Question: I'm creating a simple fake forum for a class project. It works exactly like a normal forum where you can post topics, comment, ect.. But when you are at the main forum page (bellow) there is text that says 'signed in as' and then your 'username' but the username is not right next to the text on one line like i want it to be. How can I merge them together?

This is the code for that line
'''
<form align="right" id="name_disp">
<div>
<p id="SIA">signed in as </p>
<a style="color:blue"id="userNAME" onclick="showProfile(this.innerHTML)">hahn2014</a>
<input type="button" value="Sign Out" onClick="logOut()" style="width: 65px; height: 25px">
</div>
</form>
'''
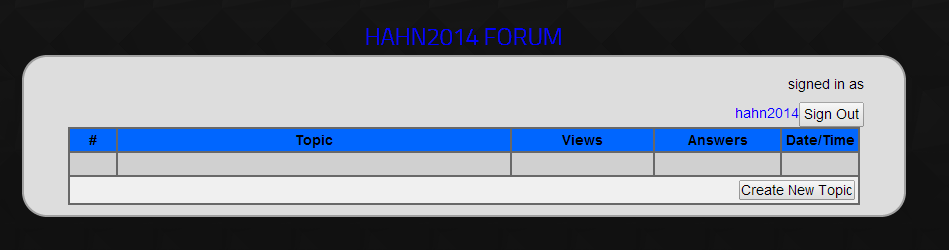
Answer: Instead of '<p> </p>' use '<span></span>' like this :
'''
<span id="SIA">signed in as </span>
<a style="color:blue"id="userNAME" onclick="showProfile(this.innerHTML)">hahn2014</a>
'''
JSFIDDLE : <URL>